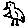
Label: bird